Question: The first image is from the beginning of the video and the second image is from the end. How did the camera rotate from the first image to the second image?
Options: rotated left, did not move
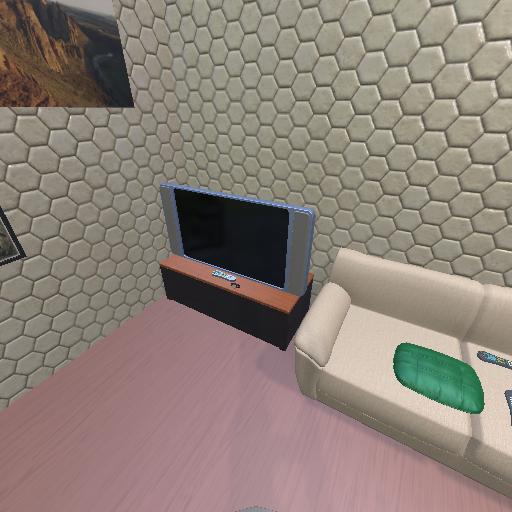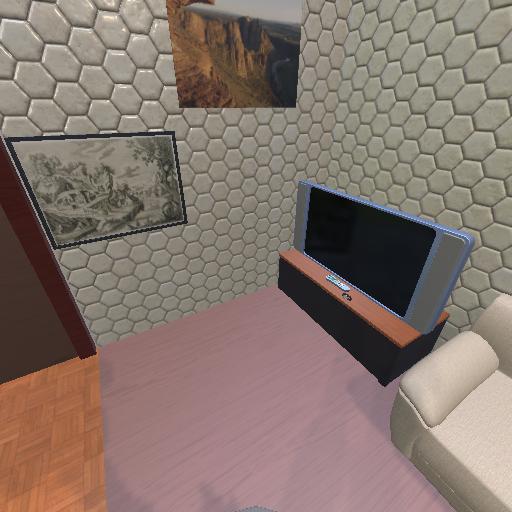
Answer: rotated left